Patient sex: F
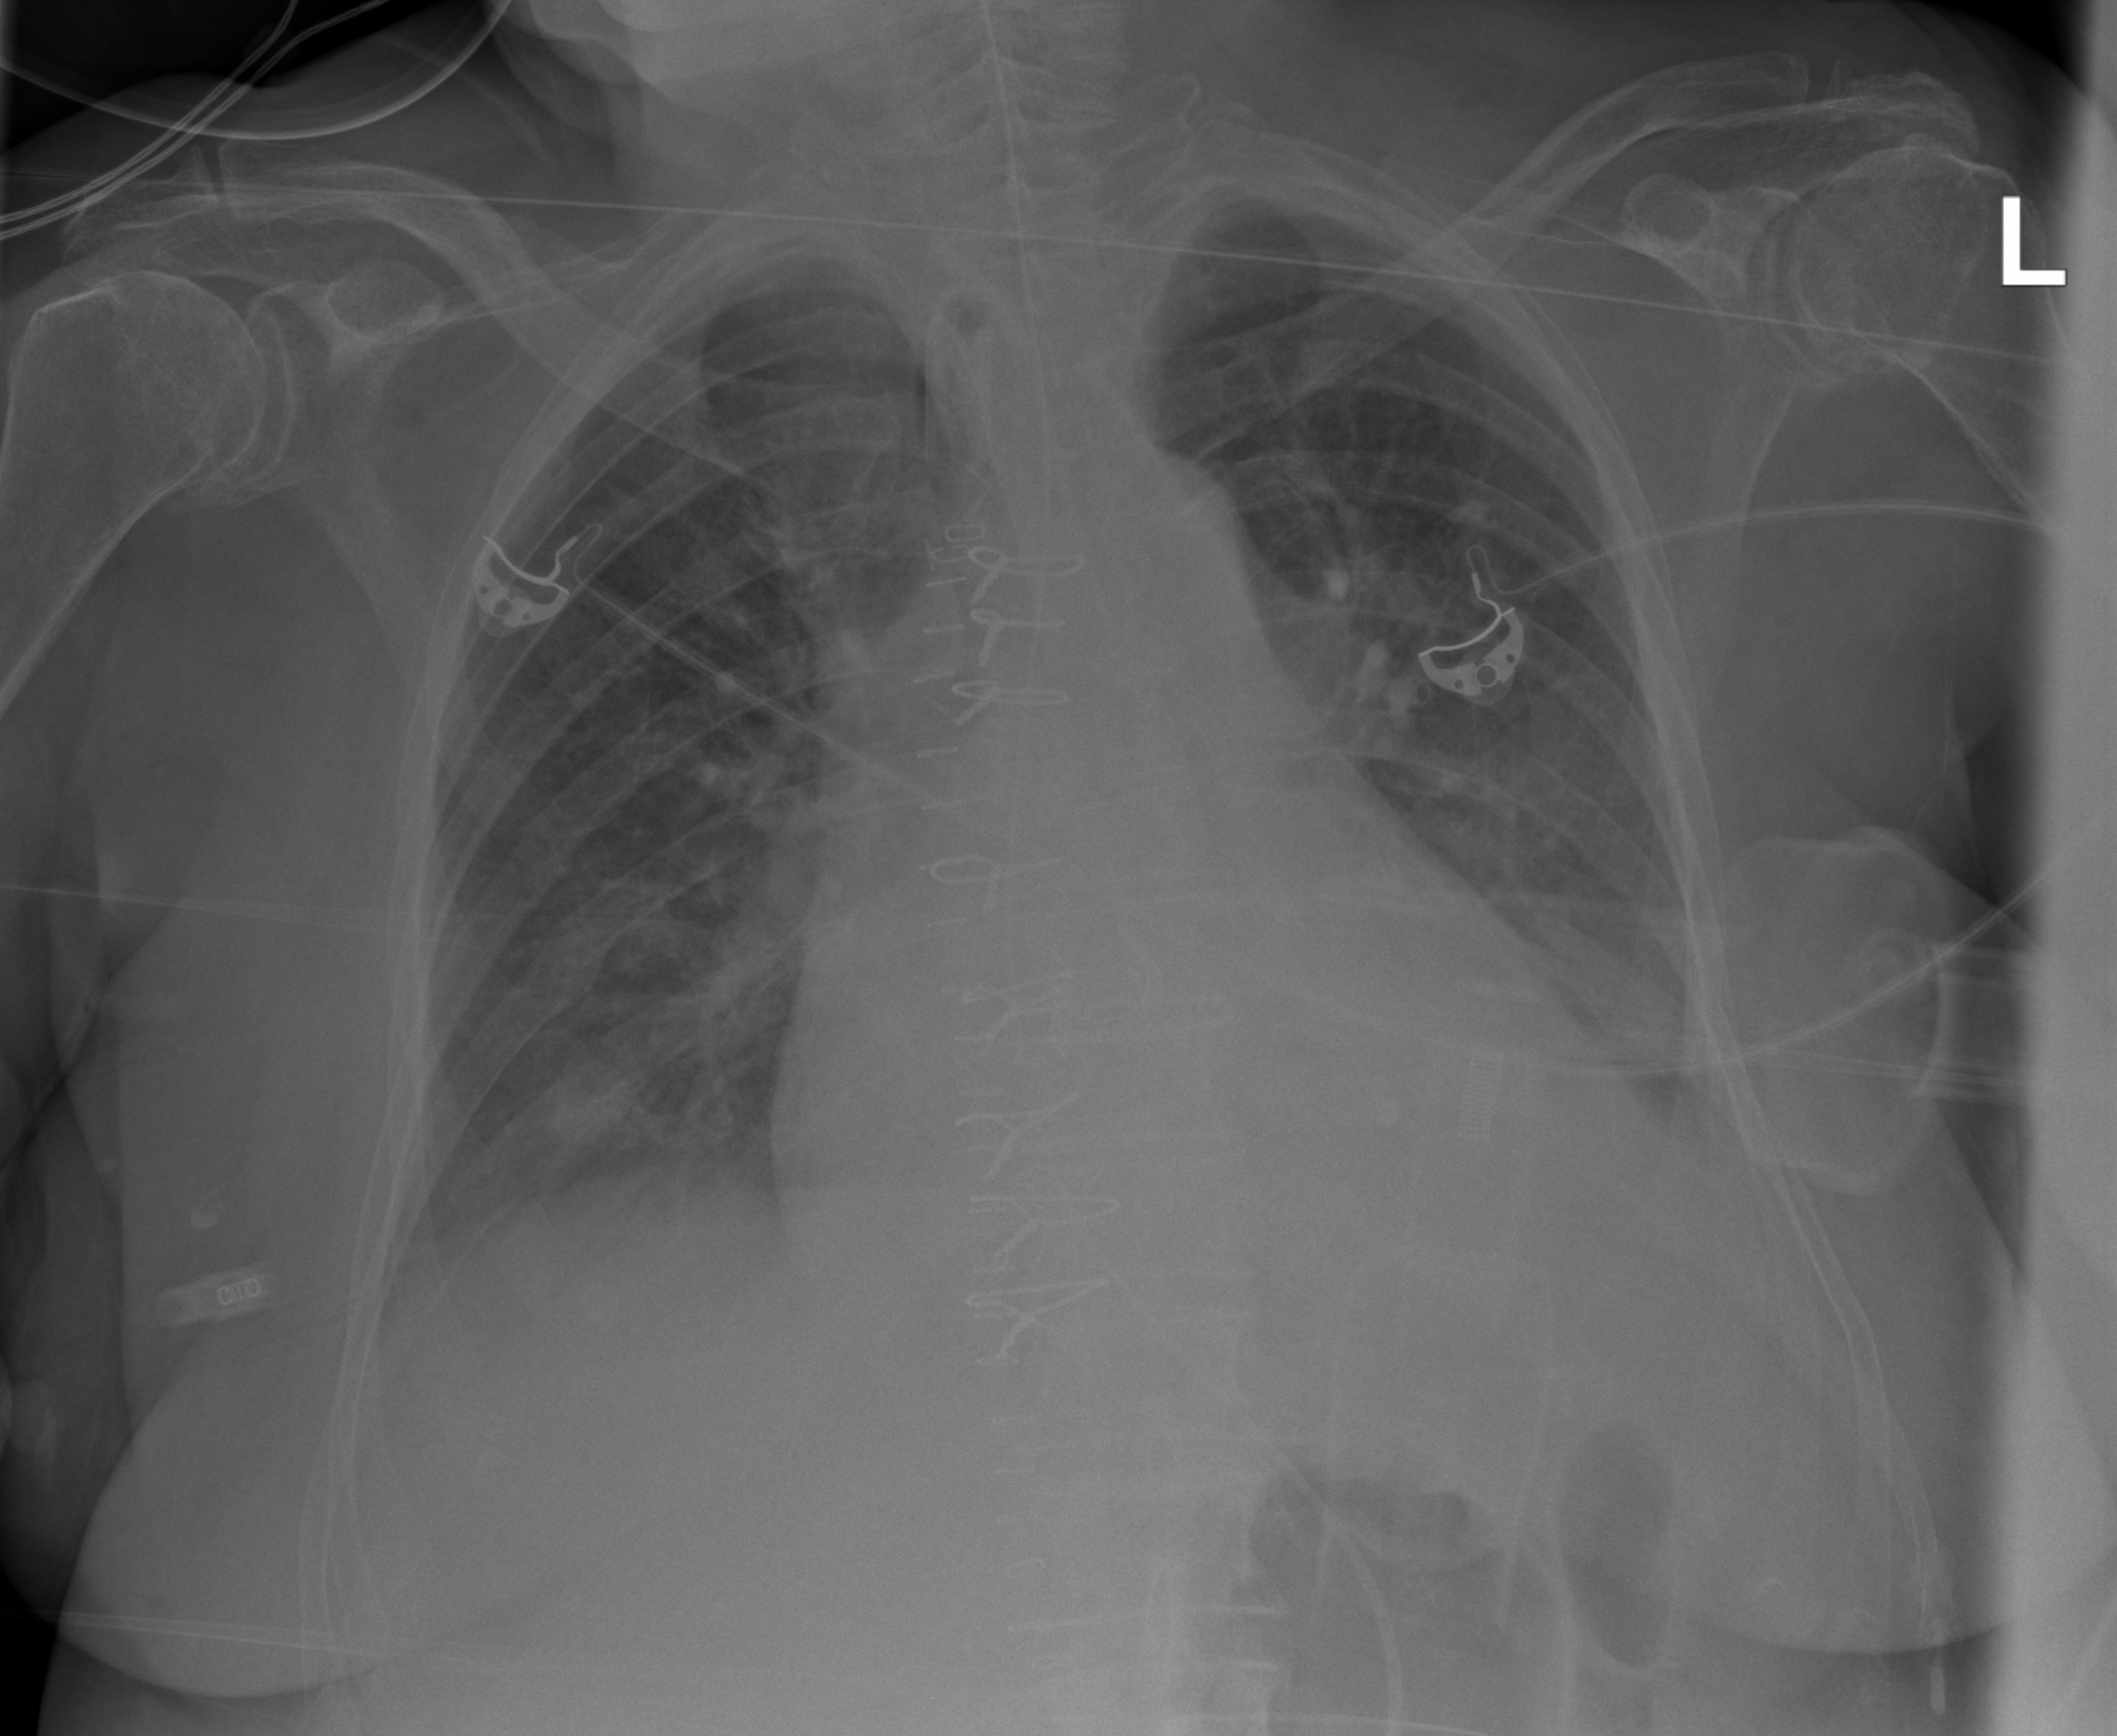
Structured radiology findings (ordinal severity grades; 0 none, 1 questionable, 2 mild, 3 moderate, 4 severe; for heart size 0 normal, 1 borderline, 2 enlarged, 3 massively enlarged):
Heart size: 2
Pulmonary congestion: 0
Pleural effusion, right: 2
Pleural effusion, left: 2
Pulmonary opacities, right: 1
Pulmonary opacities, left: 0
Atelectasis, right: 1
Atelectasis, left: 1